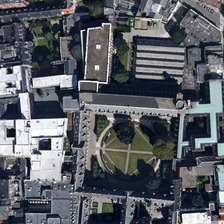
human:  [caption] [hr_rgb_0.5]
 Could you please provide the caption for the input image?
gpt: many green trees and buildings are in a school .

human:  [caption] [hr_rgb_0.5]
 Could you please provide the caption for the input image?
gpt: many green trees and buildings are in a school .

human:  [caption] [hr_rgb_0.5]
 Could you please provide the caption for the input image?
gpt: many green trees and buildings are in a school .

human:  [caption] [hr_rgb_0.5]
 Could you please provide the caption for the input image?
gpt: many green trees and buildings are in a school .

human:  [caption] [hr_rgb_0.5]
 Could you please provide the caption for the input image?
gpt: many green trees and buildings are in a school .